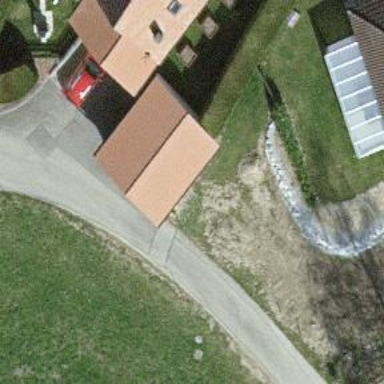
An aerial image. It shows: Garage.